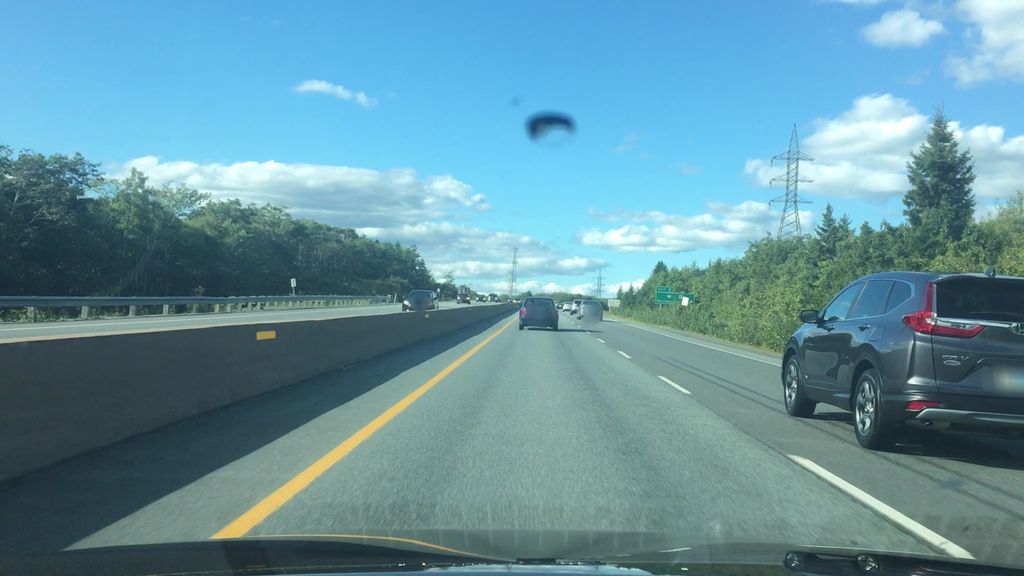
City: halifax